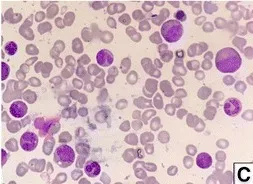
C; Bone marrow aspirate after stem cell transplant depicting a normal haematopoietic maturation and no myeloblasts or monoblasts seen.
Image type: pathology (giemsa)